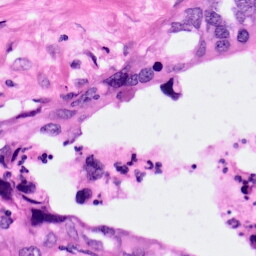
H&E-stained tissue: Pancreatic